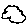
Label: cloud